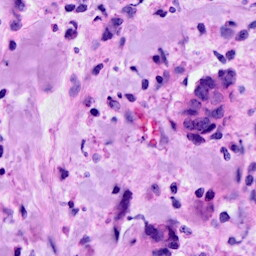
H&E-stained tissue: Breast